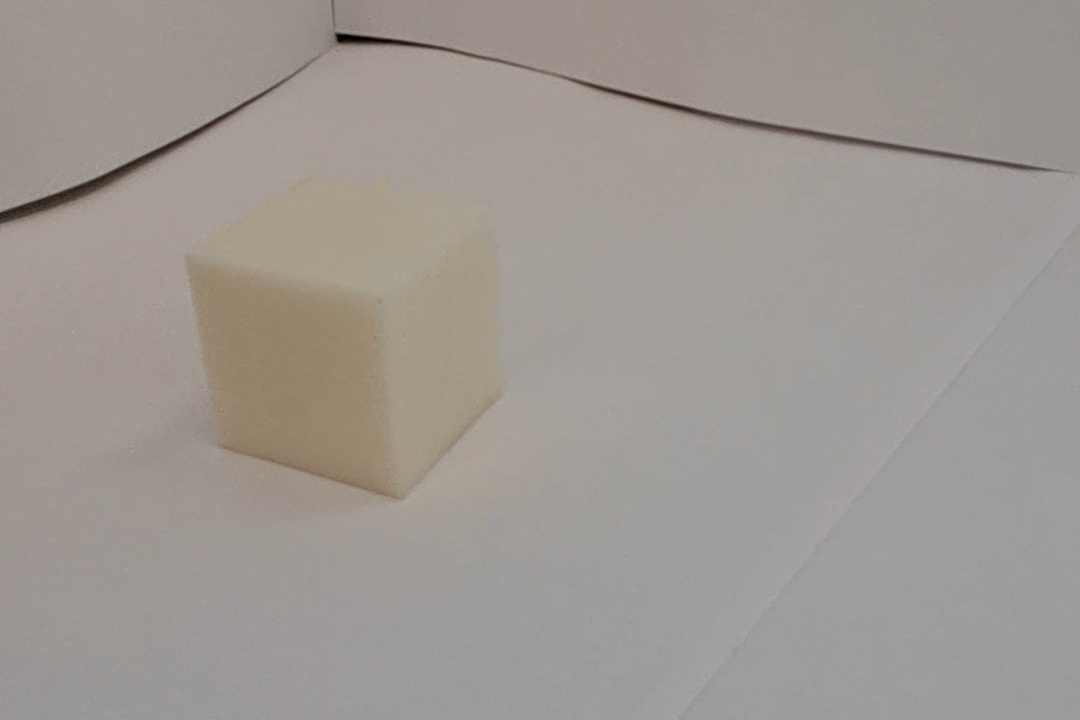
Label: Cuboid